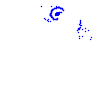
Particle: kaon